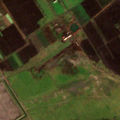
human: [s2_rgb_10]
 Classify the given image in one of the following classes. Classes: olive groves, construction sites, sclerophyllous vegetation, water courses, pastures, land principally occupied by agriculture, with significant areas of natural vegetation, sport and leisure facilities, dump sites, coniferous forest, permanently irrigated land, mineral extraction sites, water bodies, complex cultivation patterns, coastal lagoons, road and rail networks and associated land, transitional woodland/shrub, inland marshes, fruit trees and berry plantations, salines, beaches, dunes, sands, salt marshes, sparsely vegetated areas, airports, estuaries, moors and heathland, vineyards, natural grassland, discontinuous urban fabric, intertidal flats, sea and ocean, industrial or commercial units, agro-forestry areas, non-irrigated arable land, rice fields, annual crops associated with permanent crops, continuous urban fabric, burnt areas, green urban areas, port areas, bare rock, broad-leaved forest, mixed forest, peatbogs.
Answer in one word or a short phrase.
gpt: industrial or commercial units, non-irrigated arable land, pastures, complex cultivation patterns, water bodies